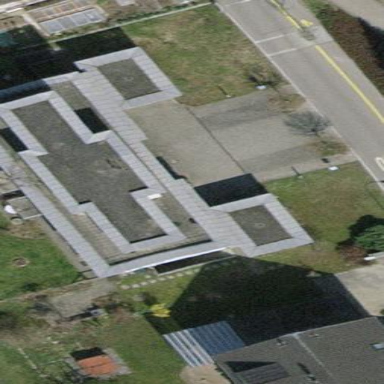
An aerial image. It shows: Terrace building.